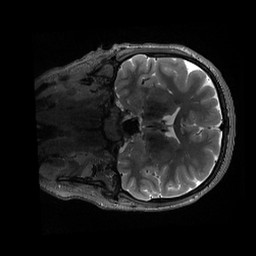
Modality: T2w
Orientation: coronal
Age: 32
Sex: female
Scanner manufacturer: siemens
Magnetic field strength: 3 T
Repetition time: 3.2 s
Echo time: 0.564 s